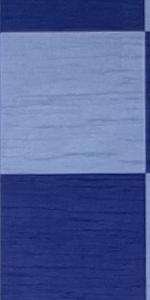
Label: Empty